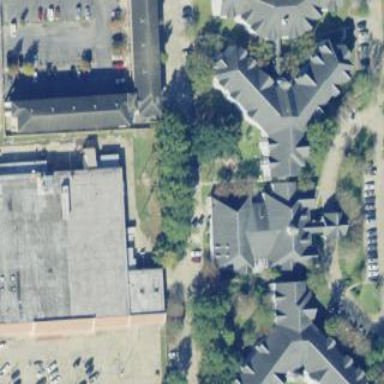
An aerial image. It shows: Building.